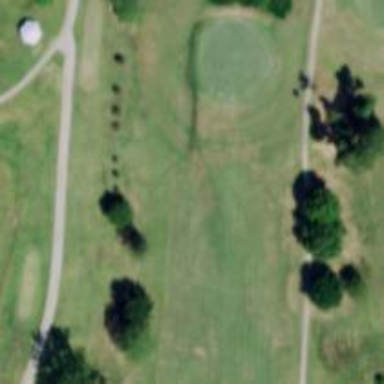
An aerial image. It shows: Grassy area designated as golf fairway.